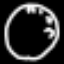
Label: clock